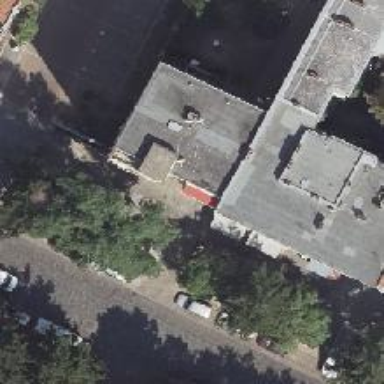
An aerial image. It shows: Restaurant.